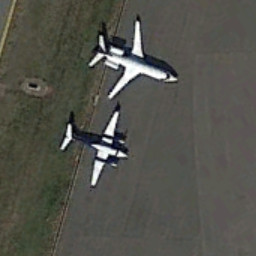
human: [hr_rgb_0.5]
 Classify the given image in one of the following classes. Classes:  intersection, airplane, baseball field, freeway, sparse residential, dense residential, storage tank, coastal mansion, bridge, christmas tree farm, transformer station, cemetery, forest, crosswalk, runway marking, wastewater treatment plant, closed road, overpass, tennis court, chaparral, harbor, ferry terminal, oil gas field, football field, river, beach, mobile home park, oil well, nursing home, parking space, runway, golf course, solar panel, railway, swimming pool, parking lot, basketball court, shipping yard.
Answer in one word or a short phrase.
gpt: airplane